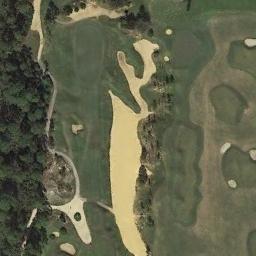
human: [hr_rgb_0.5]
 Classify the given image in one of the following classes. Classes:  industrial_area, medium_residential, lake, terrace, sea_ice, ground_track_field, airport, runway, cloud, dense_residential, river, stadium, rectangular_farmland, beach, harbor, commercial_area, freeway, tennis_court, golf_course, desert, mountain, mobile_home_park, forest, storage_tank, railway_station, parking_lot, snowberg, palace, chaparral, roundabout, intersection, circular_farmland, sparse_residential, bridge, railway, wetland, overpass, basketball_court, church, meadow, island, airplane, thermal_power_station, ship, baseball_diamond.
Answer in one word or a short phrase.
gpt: golf_course